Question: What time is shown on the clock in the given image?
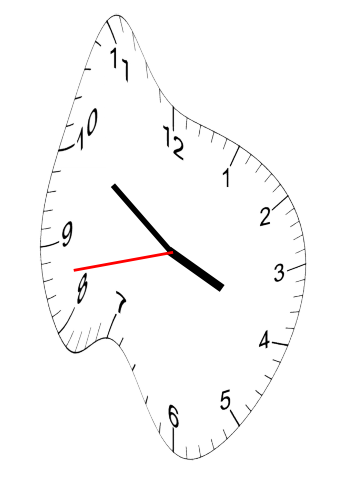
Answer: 03:50:43